Brain MRI, t2w sequence, axial 2D slice.
Patient: age 37, sex F, weight 95 kg, height 1.95 m
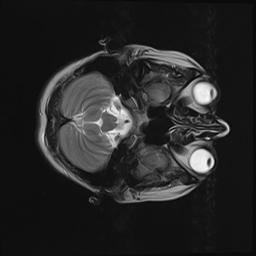